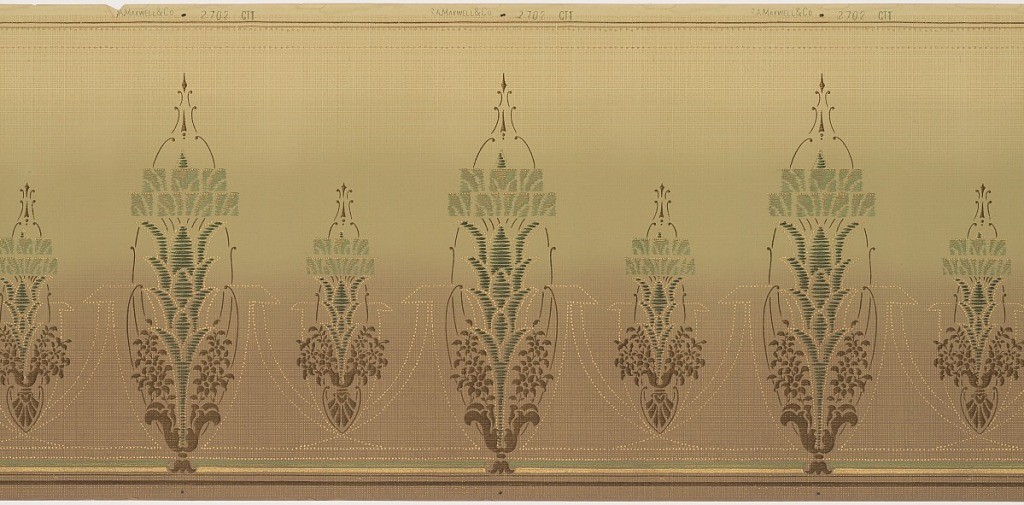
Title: Frieze
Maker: Maxwell & Co., S.A., Chicago, Illinois, USA
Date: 1905–1915
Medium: Machine-printed paper
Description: Repeating, stylized tall buds connected by delicate swags of gilded dots. Printed in tan, light green, forest green and gilt.